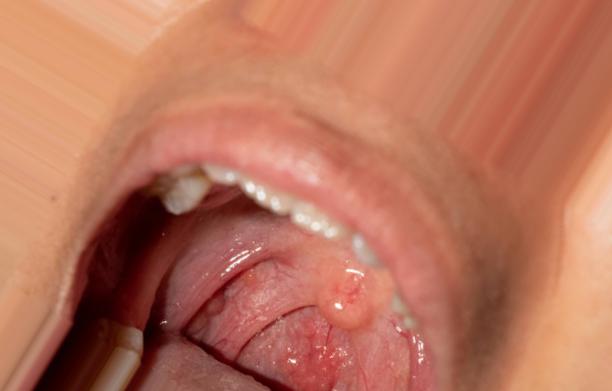
Condition: Mouth Ulcer